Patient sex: M
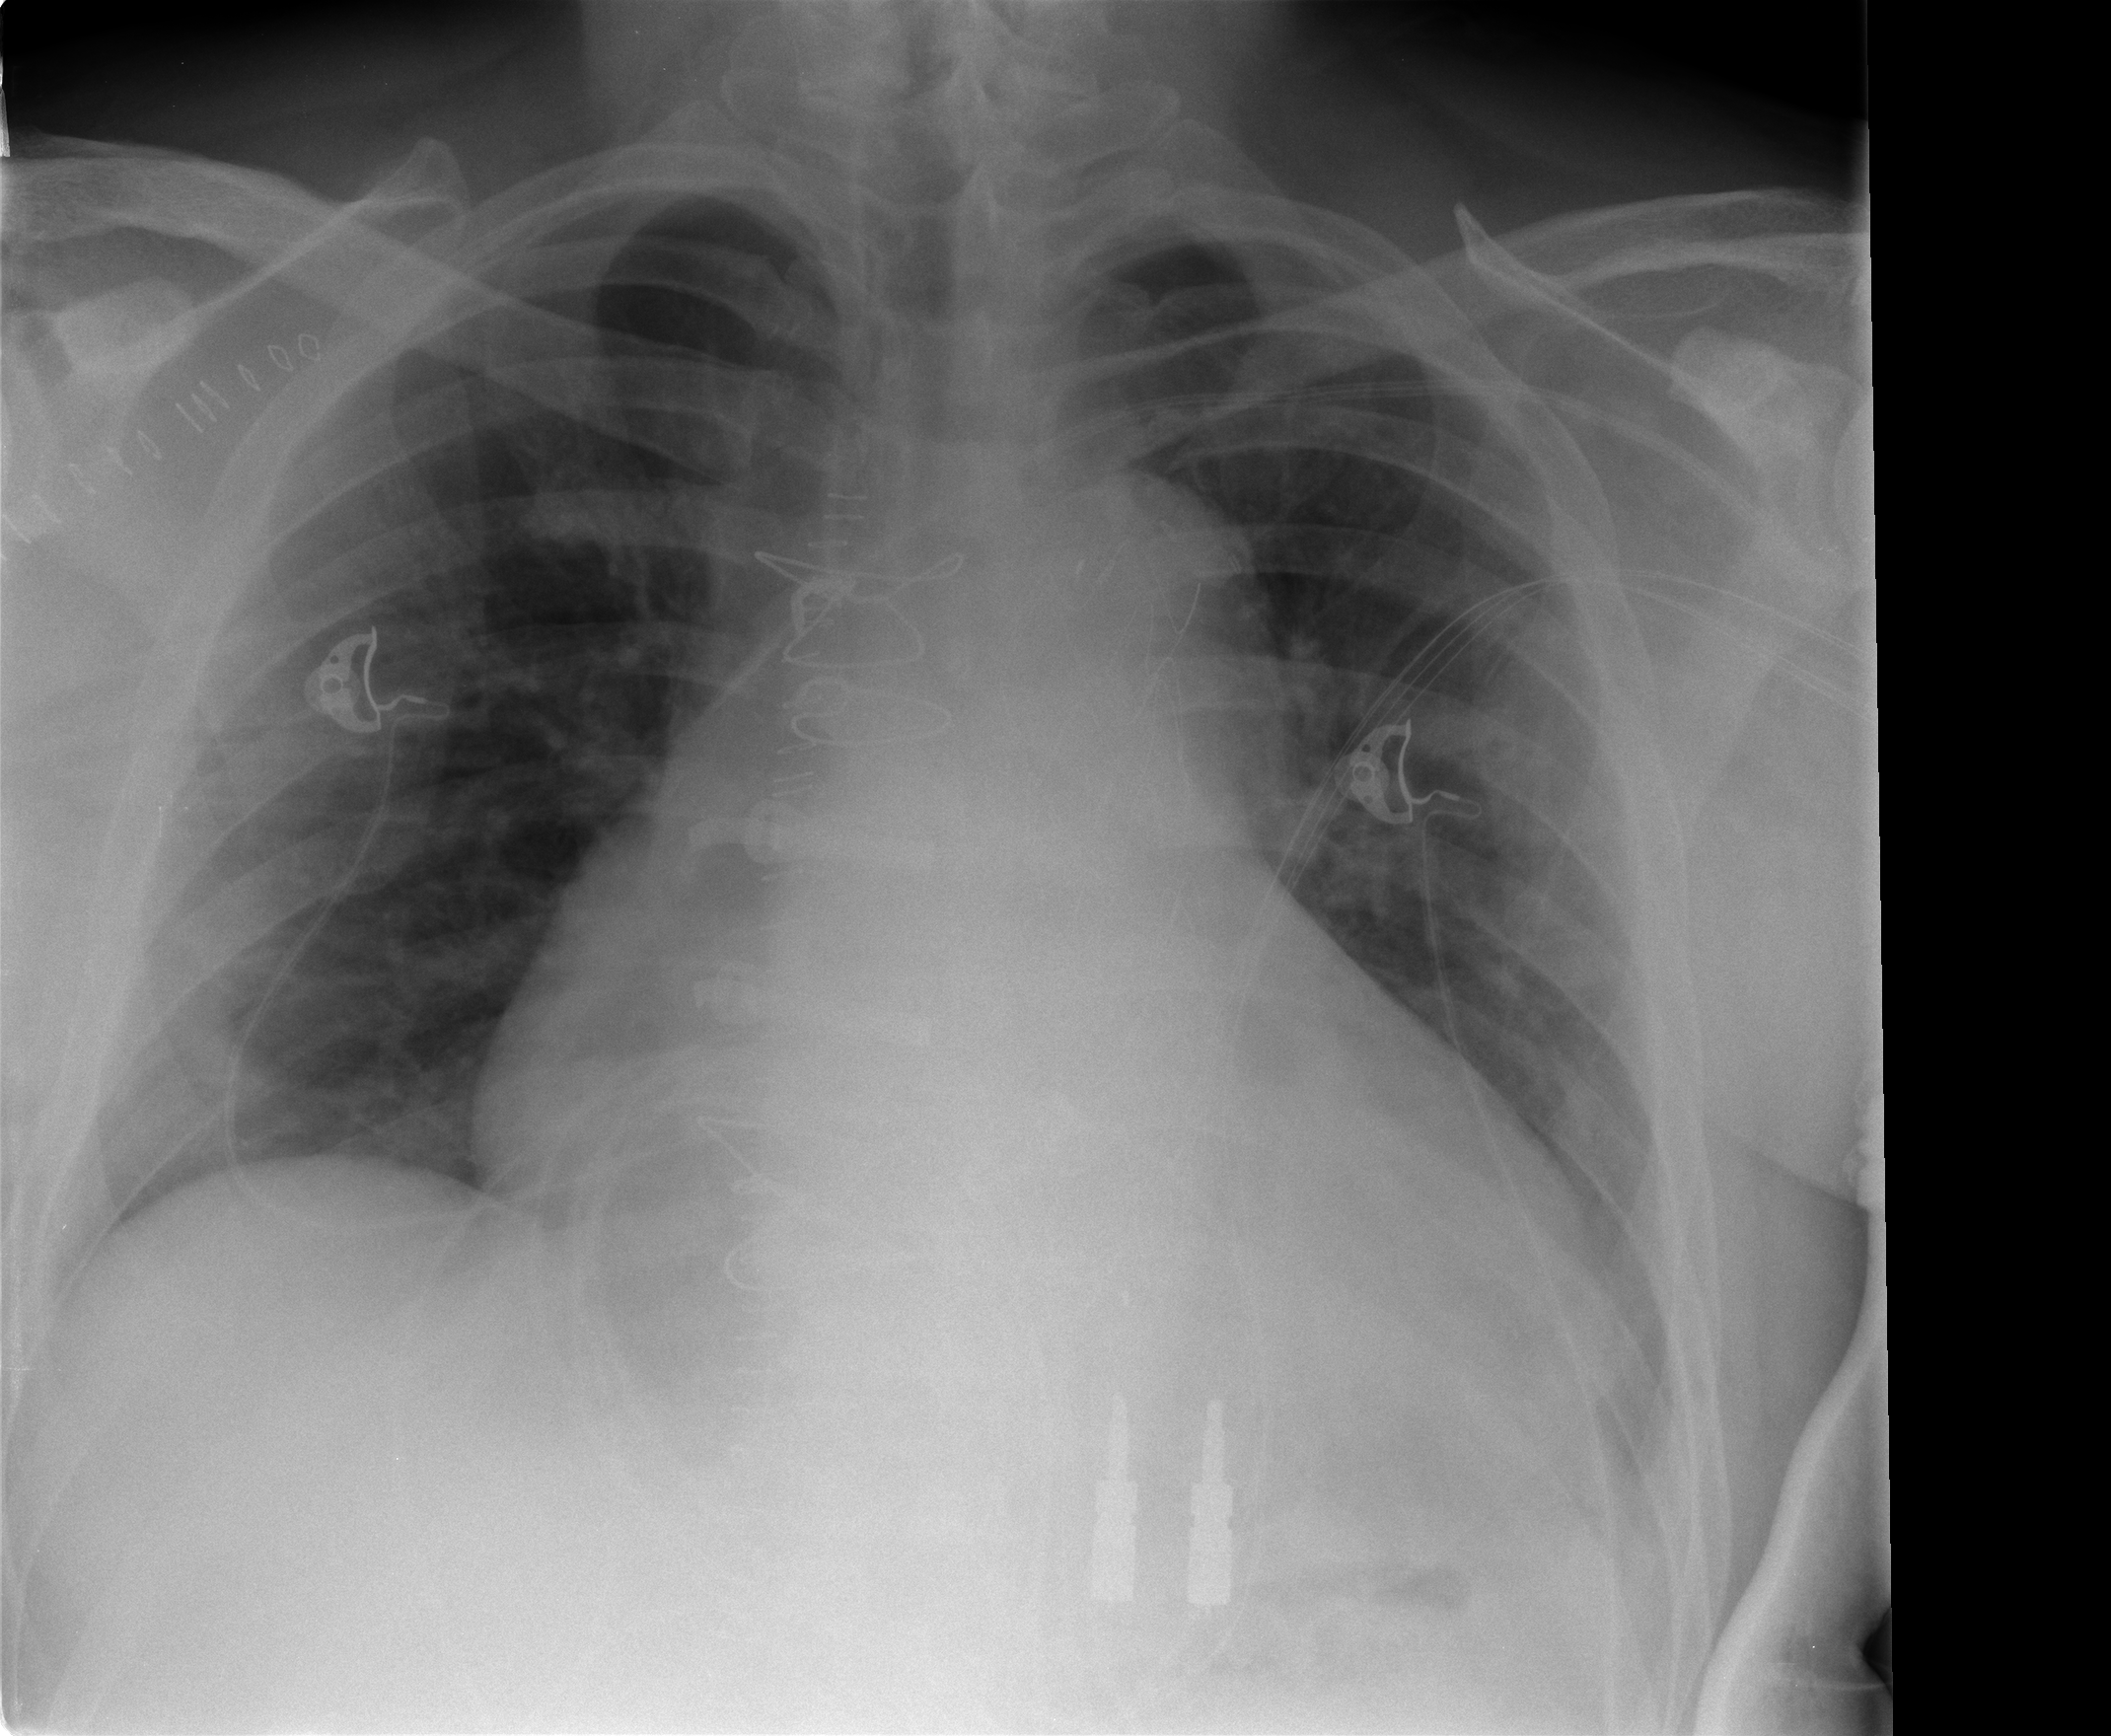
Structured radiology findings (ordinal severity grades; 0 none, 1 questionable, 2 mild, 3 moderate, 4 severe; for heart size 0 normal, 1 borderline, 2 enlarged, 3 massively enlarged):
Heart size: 3
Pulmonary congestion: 2
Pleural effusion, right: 0
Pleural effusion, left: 2
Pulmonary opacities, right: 0
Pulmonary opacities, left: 1
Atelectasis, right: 2
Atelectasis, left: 2